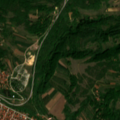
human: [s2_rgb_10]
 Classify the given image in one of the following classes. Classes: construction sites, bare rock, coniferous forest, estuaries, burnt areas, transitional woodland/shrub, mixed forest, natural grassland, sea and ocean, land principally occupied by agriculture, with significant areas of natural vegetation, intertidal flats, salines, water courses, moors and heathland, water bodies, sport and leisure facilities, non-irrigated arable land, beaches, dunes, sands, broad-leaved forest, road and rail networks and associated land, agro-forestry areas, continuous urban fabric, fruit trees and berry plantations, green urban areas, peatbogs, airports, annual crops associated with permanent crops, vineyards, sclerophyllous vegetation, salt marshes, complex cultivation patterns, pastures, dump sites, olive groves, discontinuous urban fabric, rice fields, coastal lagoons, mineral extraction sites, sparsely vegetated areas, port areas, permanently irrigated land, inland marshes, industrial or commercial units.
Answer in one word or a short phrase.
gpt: discontinuous urban fabric, complex cultivation patterns, land principally occupied by agriculture, with significant areas of natural vegetation, broad-leaved forest